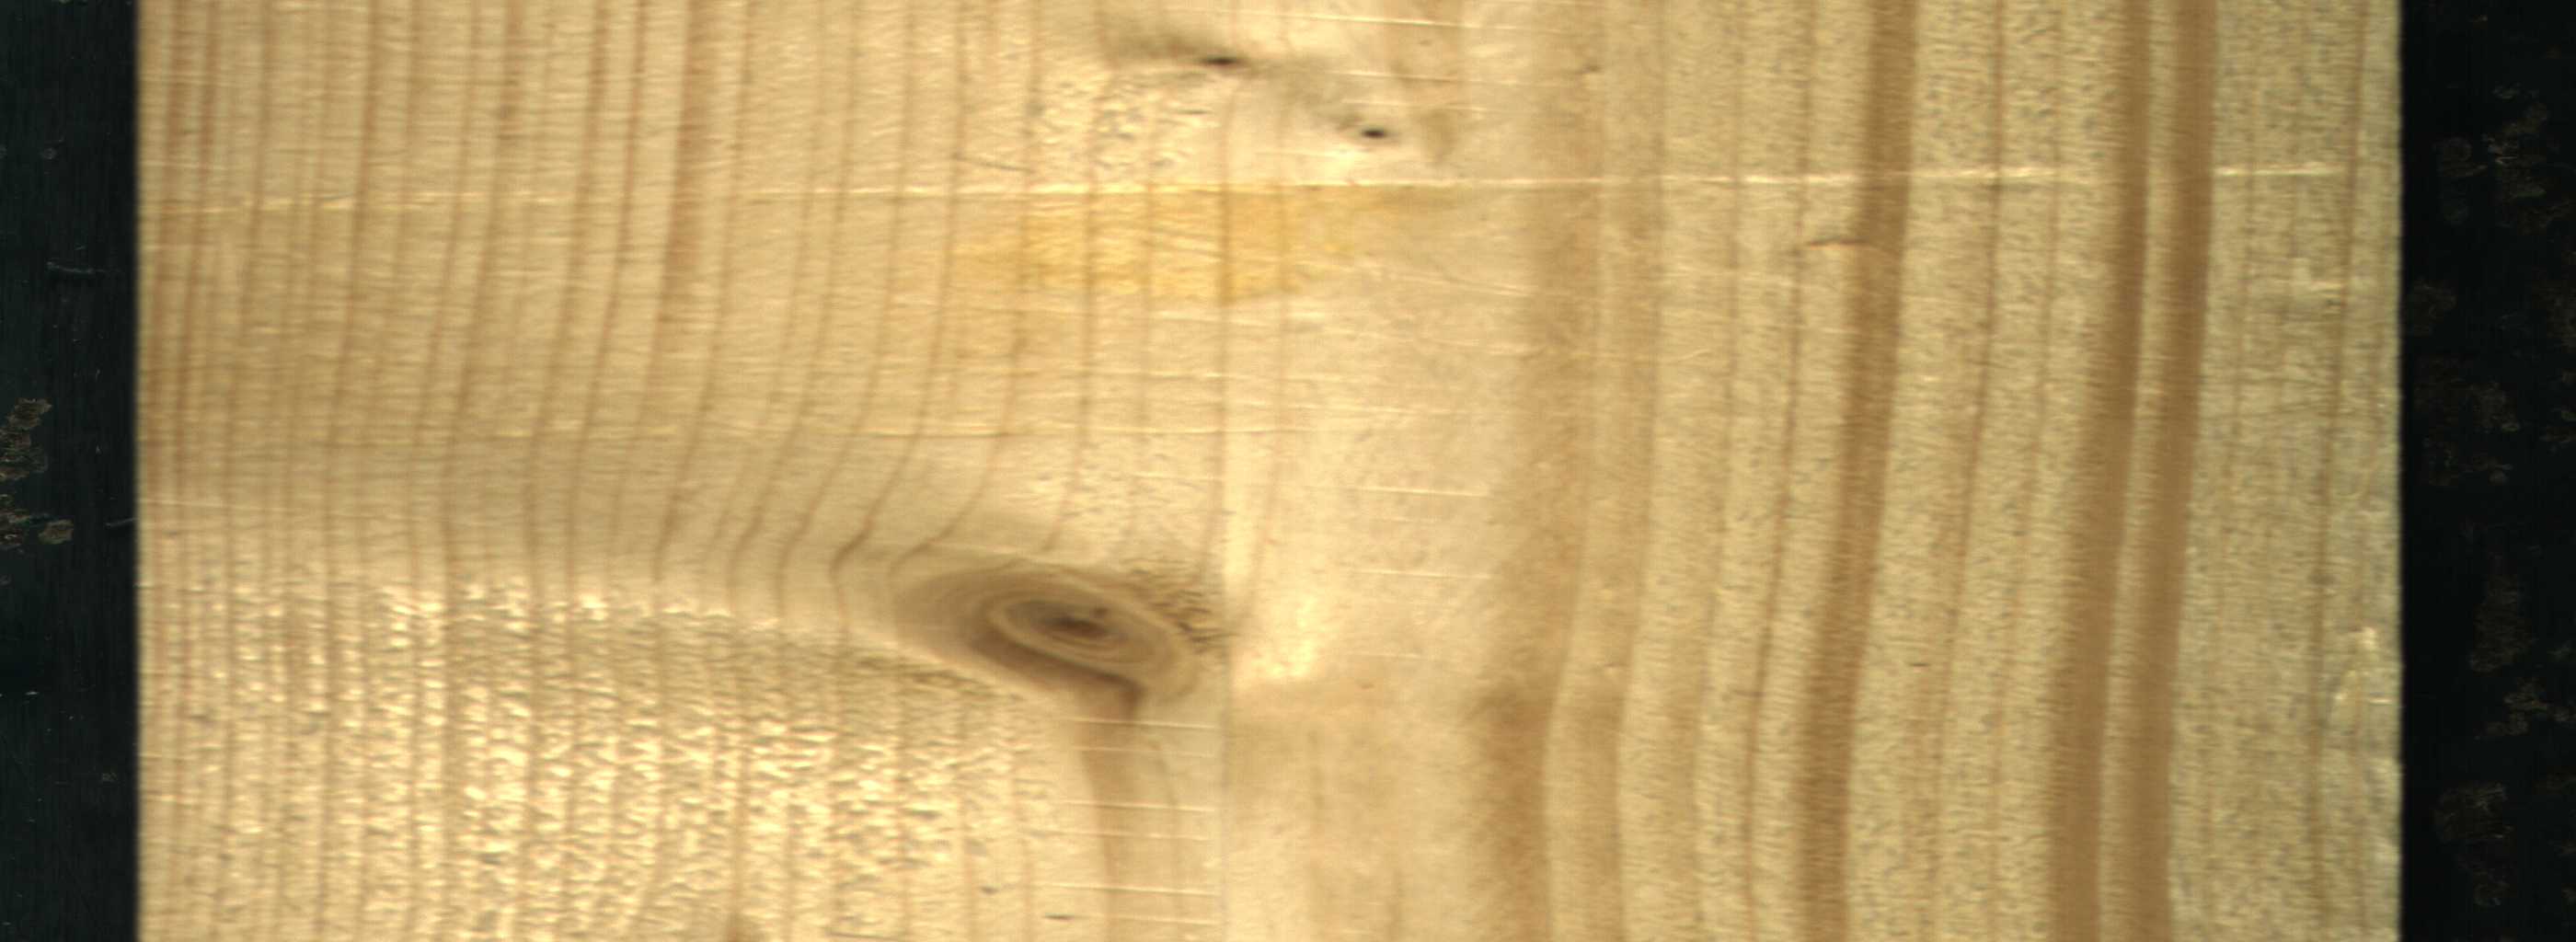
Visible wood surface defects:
Live_Knot
Live_Knot
Live_Knot
Live_Knot